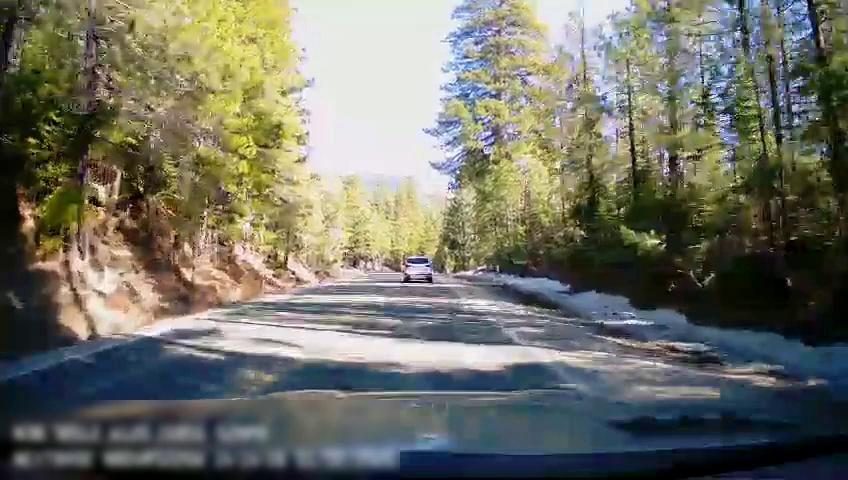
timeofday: Day
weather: Sunny
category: Drivable Space
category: Vehicles | SUV
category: Lanes | Current Lane
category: Lanes | Alternate Lane
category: Lanes | Opposite Lane